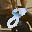
Label: 8